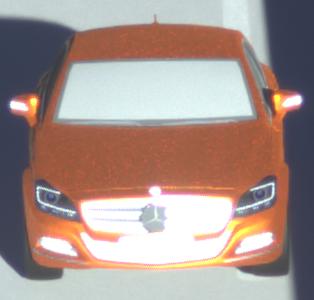
Make: Mercedes-Benz
Model: CLS Coupé 350
Detailed model: CLS-Class (218) Coupé
Model produced from: 2011/01
Model produced until: 2014/07
Doors: 4
Color: orange
Road condition: wet road
Daytime: sunrise or sunset
Contrast: high contrast